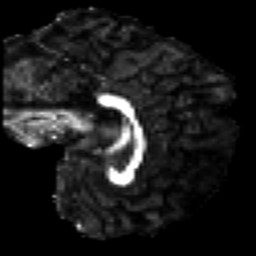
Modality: FA
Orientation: sagittal
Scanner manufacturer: siemens
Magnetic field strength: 3 T
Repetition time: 7.8 s
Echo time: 0.09 s